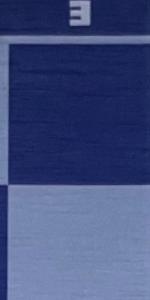
Label: Empty